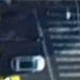
Vehicle type: Motorcycle